Interaction volume radius: 5 \u00c5
Interaction volume height: 25 \u00c5
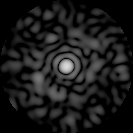
Disorder parameter: 0.8562